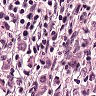
Metastatic tissue present: yes